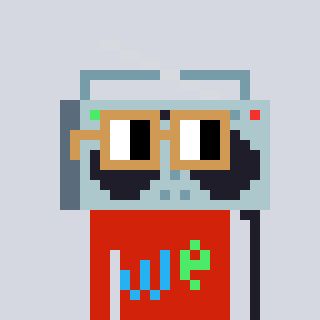
a pixel art character with square brown glasses, a boombox-shaped head and a red-colored body on a cool background